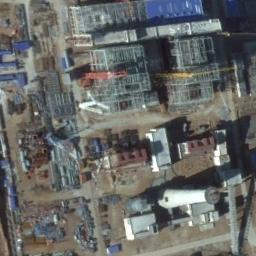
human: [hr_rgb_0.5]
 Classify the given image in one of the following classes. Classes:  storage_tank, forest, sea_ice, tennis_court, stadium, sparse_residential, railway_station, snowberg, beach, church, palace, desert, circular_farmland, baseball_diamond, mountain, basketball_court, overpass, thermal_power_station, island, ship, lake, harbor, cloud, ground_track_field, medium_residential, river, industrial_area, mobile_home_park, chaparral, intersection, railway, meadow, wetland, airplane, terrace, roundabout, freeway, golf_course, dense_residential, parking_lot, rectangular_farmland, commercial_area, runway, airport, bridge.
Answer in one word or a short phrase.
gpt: thermal_power_station